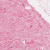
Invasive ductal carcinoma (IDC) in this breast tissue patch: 0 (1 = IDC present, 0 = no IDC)